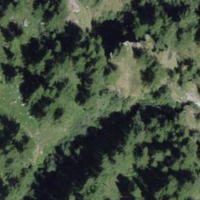
EUNIS habitat code: 41
Species observed at this site:
Erebia euryale
Erebia tyndarus
Issoria lathonia
Vanessa cardui
Melanargia galathea
Cheilosia illustrata